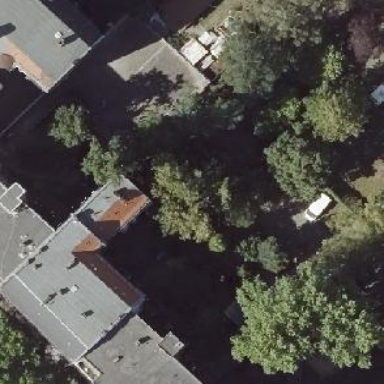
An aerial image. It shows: Apartment building with double saltbox roof shape.